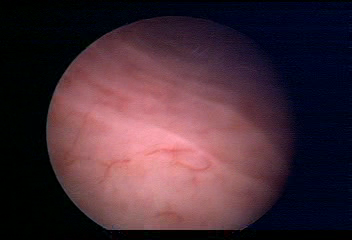
Modality: WLC
Class: Normal mucosa
Bladder cancer association: No